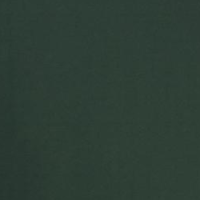
EUNIS habitat code: 15
Species observed at this site:
Numenius arquata
Tachybaptus ruficollis
Corvus corone
Podiceps cristatus
Fulica atra
Anas crecca
Buteo buteo
Chroicocephalus ridibundus
Muscicapa striata
Larus michahellis
Cygnus olor
Falco tinnunculus
Periparus ater
Anas platyrhynchos
Sturnus vulgaris
Aythya ferina
Aythya fuligula
Tadorna tadorna
Streptopelia turtur
Passer montanus
Turdus merula
Carduelis carduelis
Columba palumbus
Phalacrocorax carbo
Hirundo rustica
Milvus migrans
Mergus merganser
Motacilla alba
Delichon urbicum